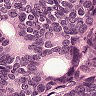
Metastatic tissue present: yes